Aerial crown-view tile of a tropical tree (Barro Colorado Island, Panama), acquired 20241216:
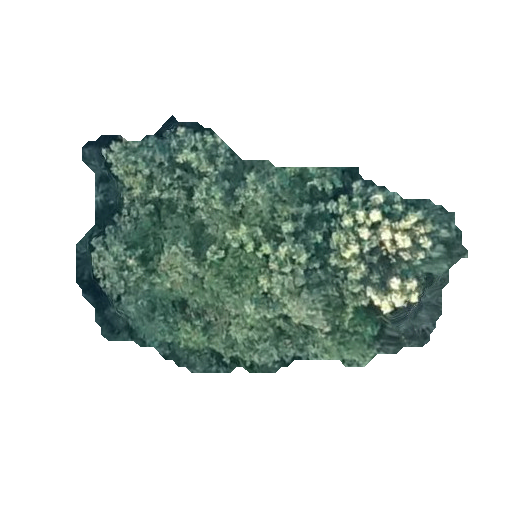
Species: Hieronyma alchorneoides
GBIF accepted scientific name: Hieronyma alchorneoides
Crown area: 102.407 m²